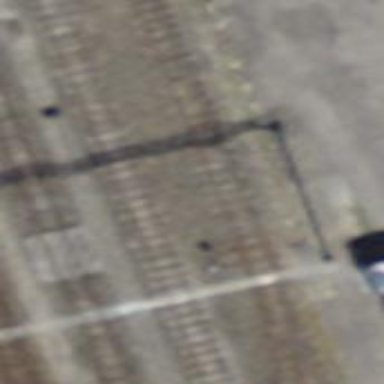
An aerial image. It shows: Railway switch.